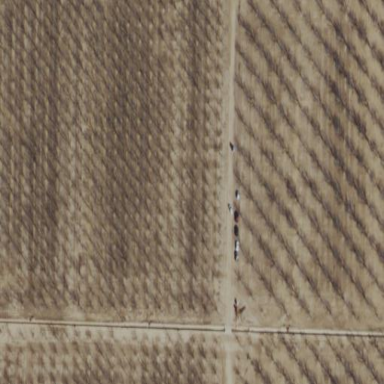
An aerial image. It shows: Orchard.